Question: Recently I study algorithms,but I find a terrible problem that I cannot find the number by BinarySearch Algorithm in the link:
<URL>
'''
public class BinaryFind {
public static int indexOf(int[] a, int key) {
int lo = 0;
int hi = a.length - 1;
while (lo <= hi) {
// Key is in a[lo..hi] or not present.
int mid = lo + (hi - lo) / 2;
if (key < a[mid]) hi = mid - 1;
else if (key > a[mid]) lo = mid + 1;
else return mid;
}
return -1;
}
public static void main(String[] args) {
int[] a = {1, 4, 56, 4, 3, 7, 8, 2, 66, 45};
System.out.print(indexOf(a, 7));
}
}
'''
Why I cannot find the number 7?
The result:

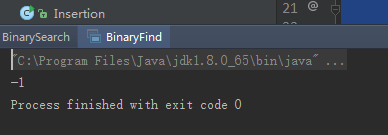
Answer: Add this line to the top of the indexOf(..) method.
'''
Arrays.sort(a);
'''
This will sort your input array and then you can go on with finding the index.